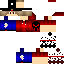
A male human skin with medium skin, wearing brown long hair dressed in a red hoodie and red pants, featuring a closed mouth.